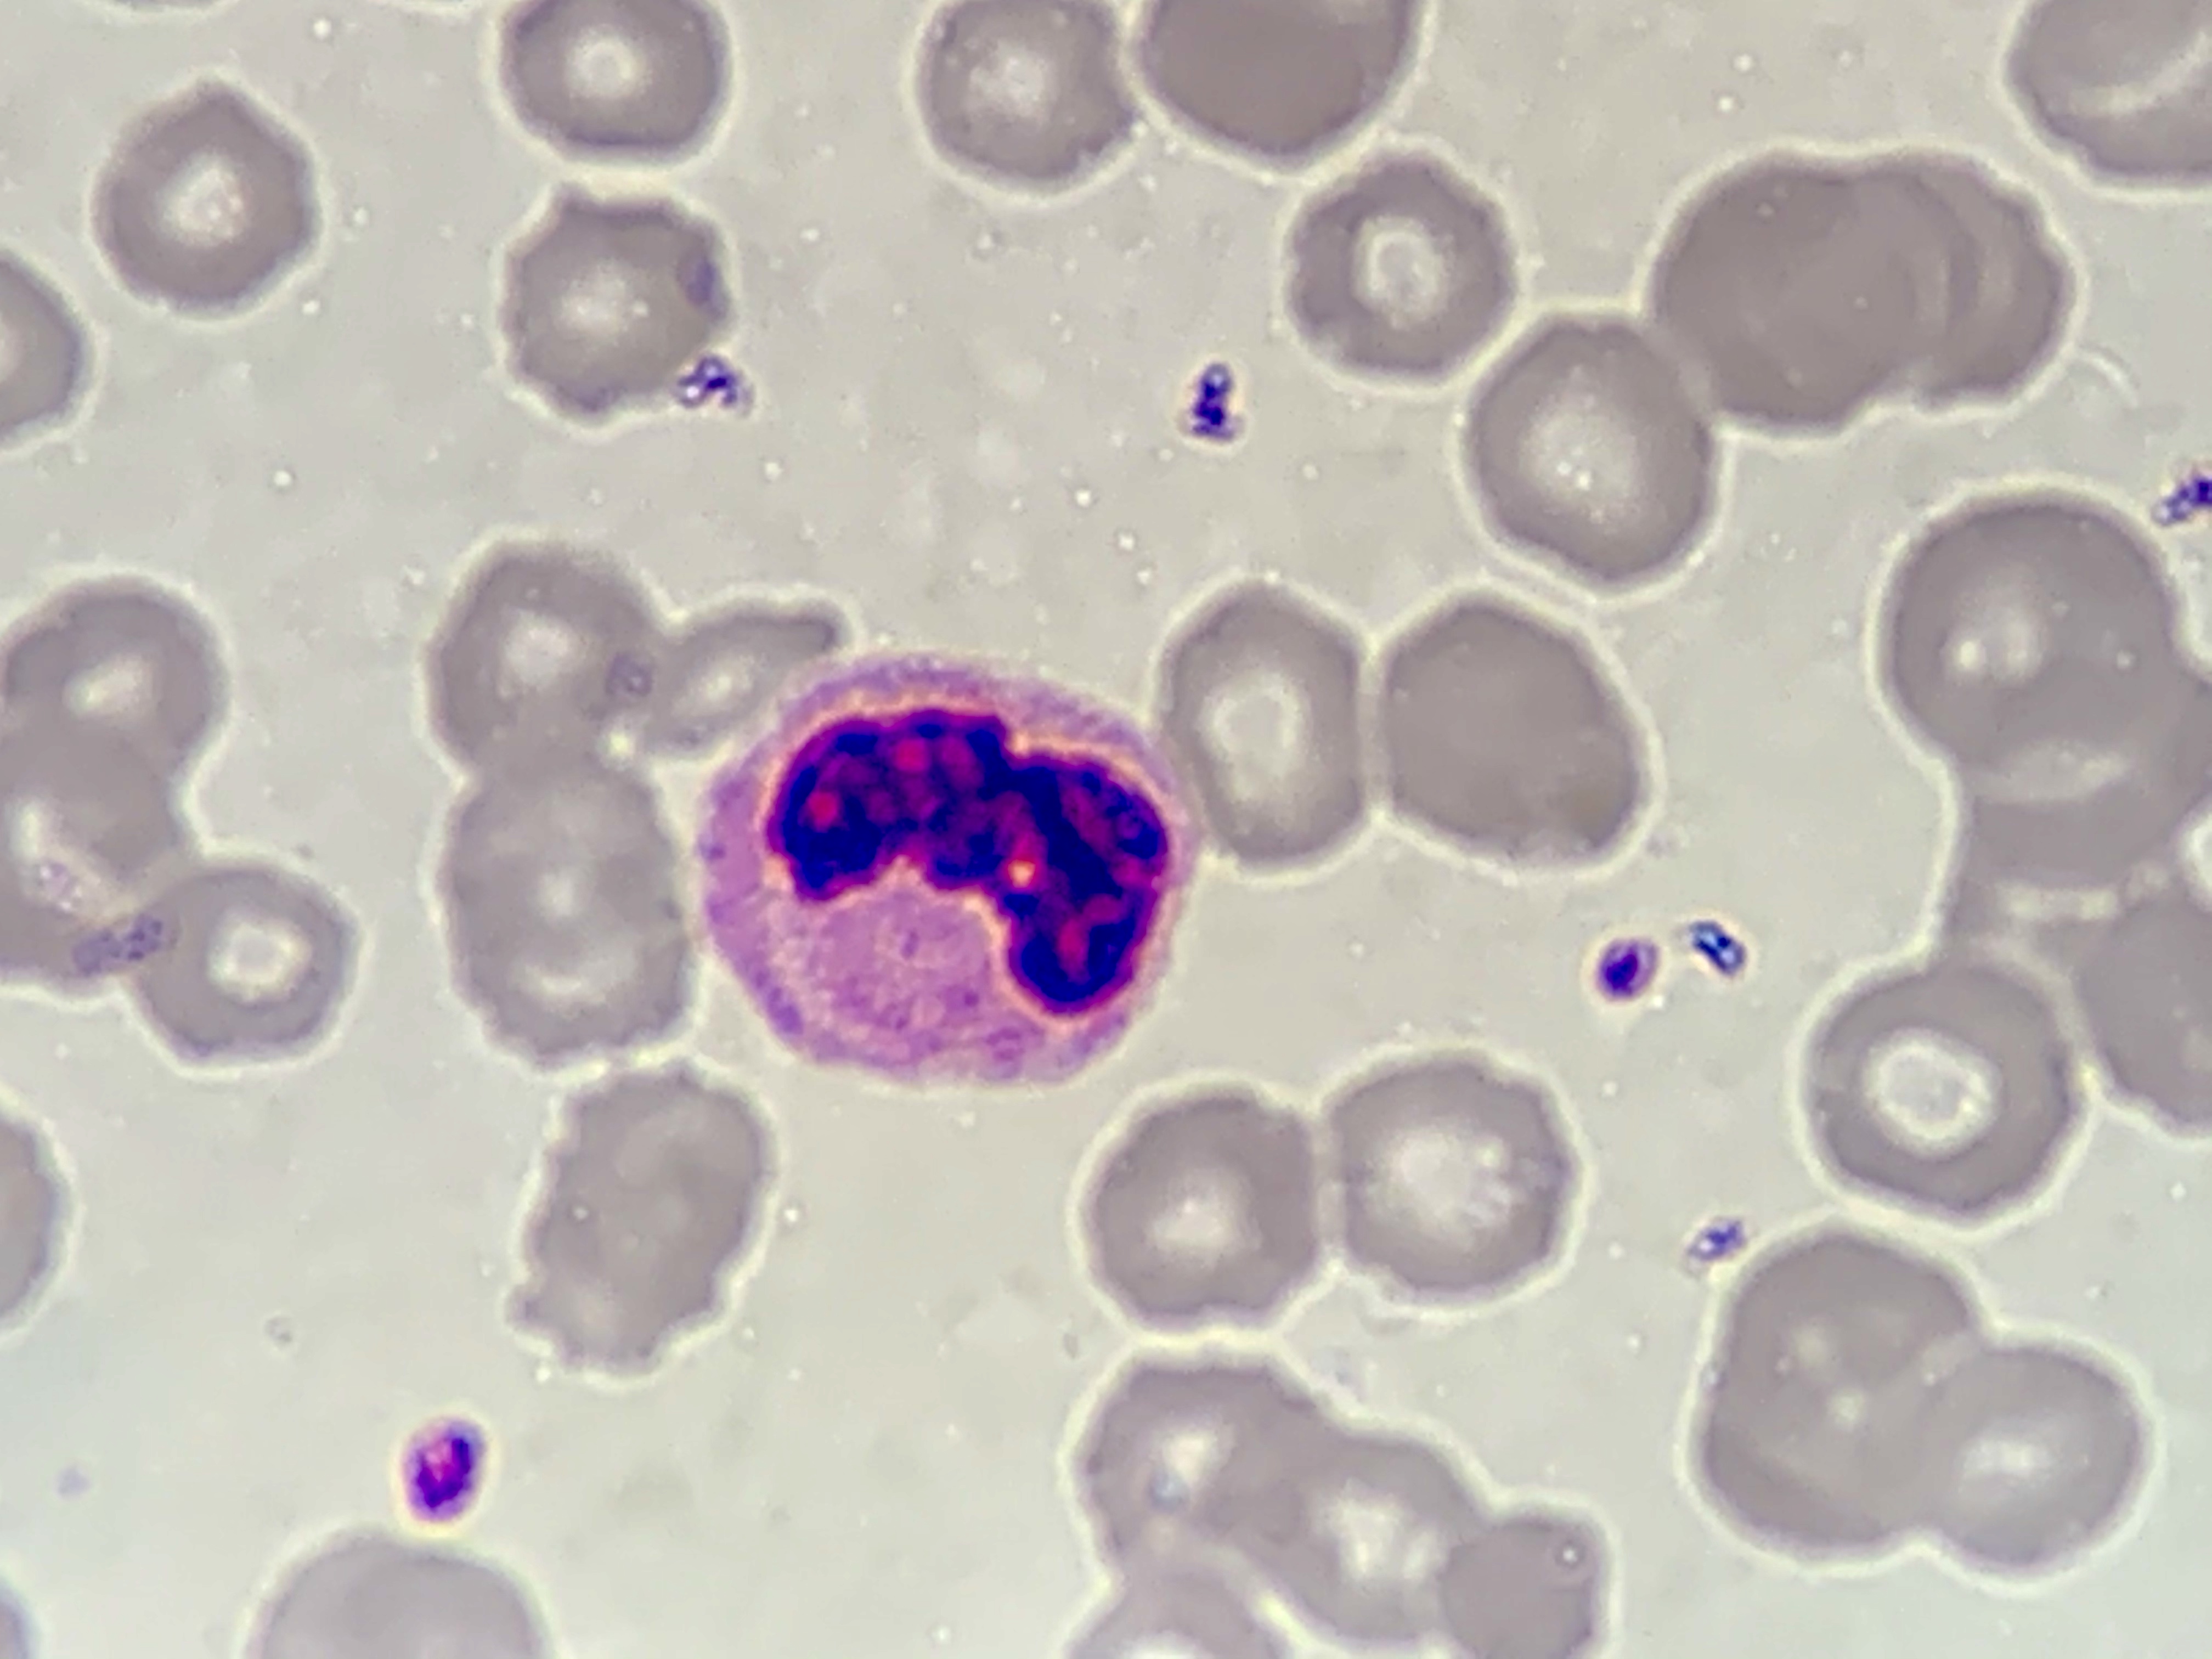
Cell type: NEUTROPHILS